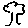
Label: tree